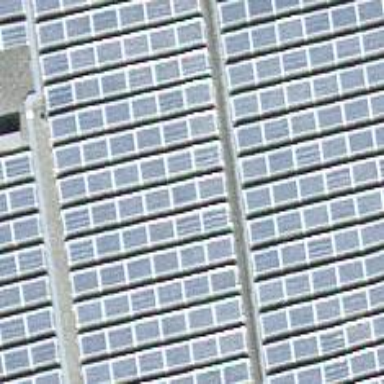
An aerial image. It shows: Solar power generator with photovoltaic panels.